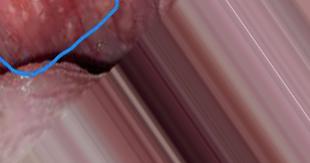
Condition: Mouth Ulcer